Interaction volume radius: 5 \u00c5
Interaction volume height: 10 \u00c5
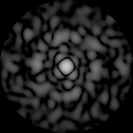
Disorder parameter: 0.8651